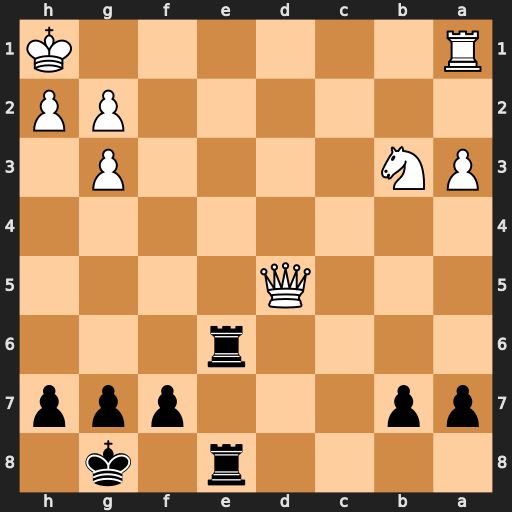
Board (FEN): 4r1k1/pp3ppp/4r3/3Q4/8/PN4P1/6PP/R6K
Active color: b
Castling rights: -
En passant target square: -
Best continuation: Re1+ Rxe1 Rxe1#